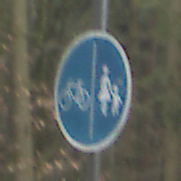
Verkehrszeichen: GetrennterRadUndGehwegRadwegLinks
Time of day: Midday
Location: Outdoor (Nature)
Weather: Overcast
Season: NotSpecified
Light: Natural